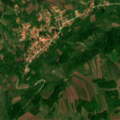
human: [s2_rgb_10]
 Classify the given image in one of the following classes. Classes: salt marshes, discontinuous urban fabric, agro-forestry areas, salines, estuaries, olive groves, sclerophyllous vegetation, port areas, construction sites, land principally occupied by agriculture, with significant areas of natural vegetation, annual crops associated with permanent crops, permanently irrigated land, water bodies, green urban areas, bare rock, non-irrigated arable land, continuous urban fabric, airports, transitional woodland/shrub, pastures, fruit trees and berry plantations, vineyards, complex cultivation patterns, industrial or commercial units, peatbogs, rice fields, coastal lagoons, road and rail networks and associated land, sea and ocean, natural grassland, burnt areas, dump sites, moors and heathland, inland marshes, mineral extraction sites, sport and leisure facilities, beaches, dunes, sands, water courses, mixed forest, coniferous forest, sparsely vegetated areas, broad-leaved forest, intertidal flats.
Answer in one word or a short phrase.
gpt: complex cultivation patterns, land principally occupied by agriculture, with significant areas of natural vegetation, broad-leaved forest